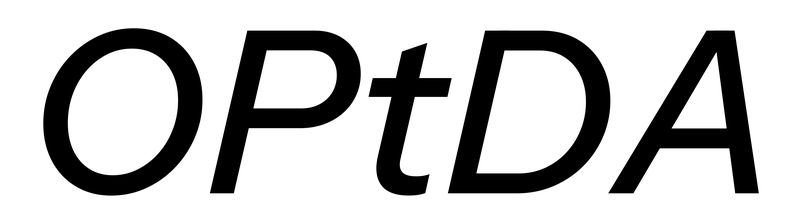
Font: InstrumentSans-Italic_Medium_Italic